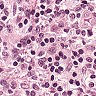
Metastatic tissue present: yes